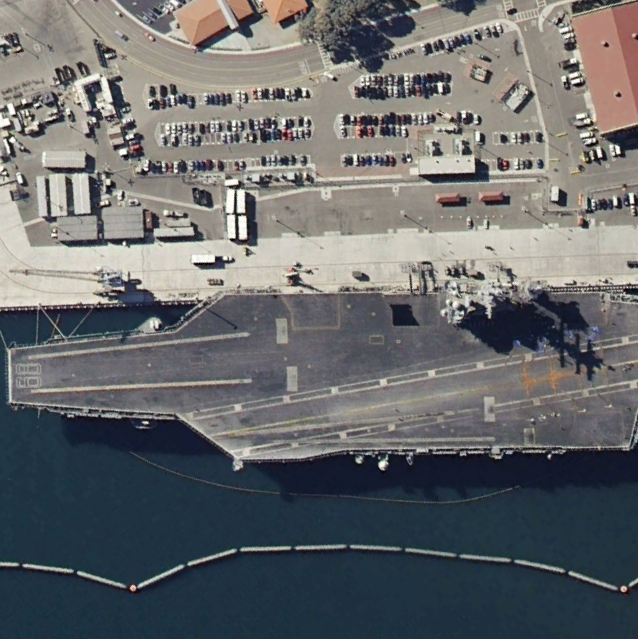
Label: aircraft_carrier